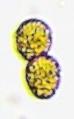
Label: Margalefidinium